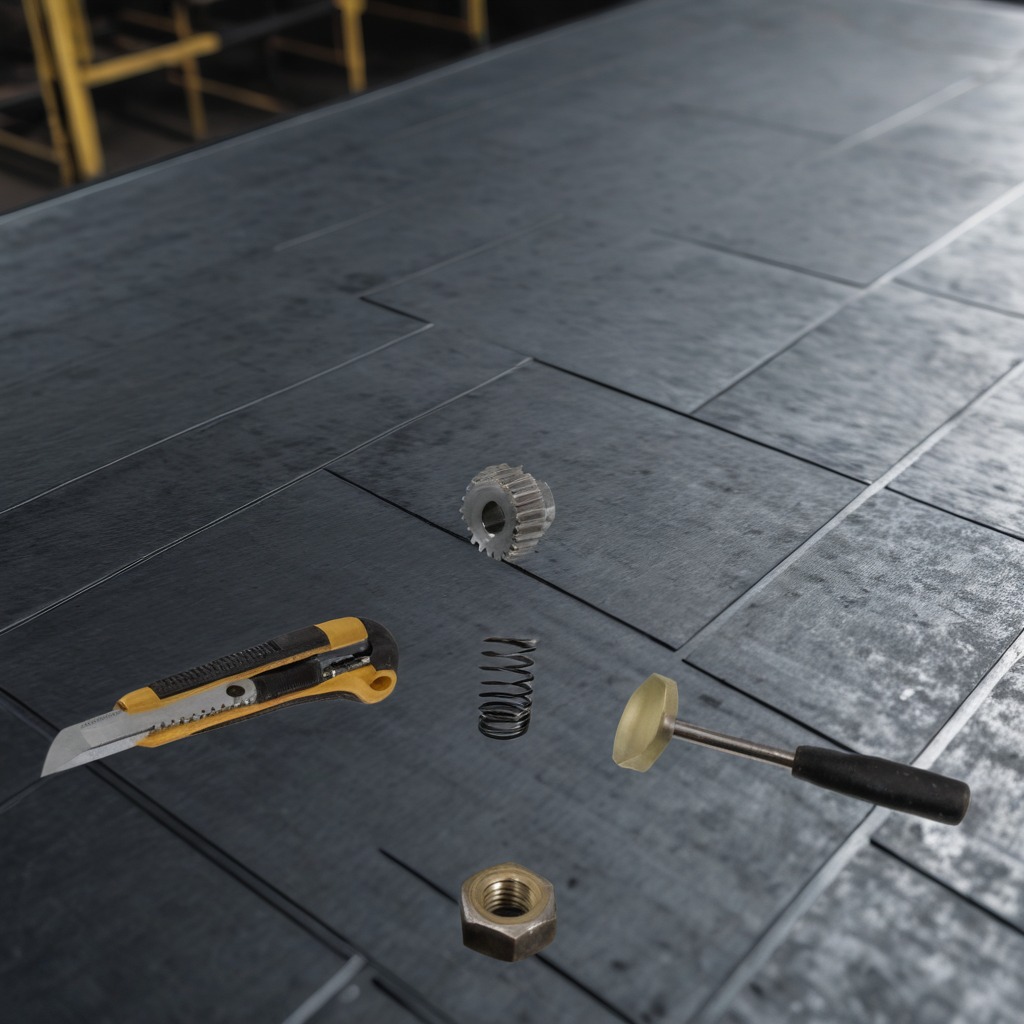
A steel gear with teeth, a utility knife, a hammer, a coiled metal spring, and a metal nut are lying on a cold steel table in a mining workshop.